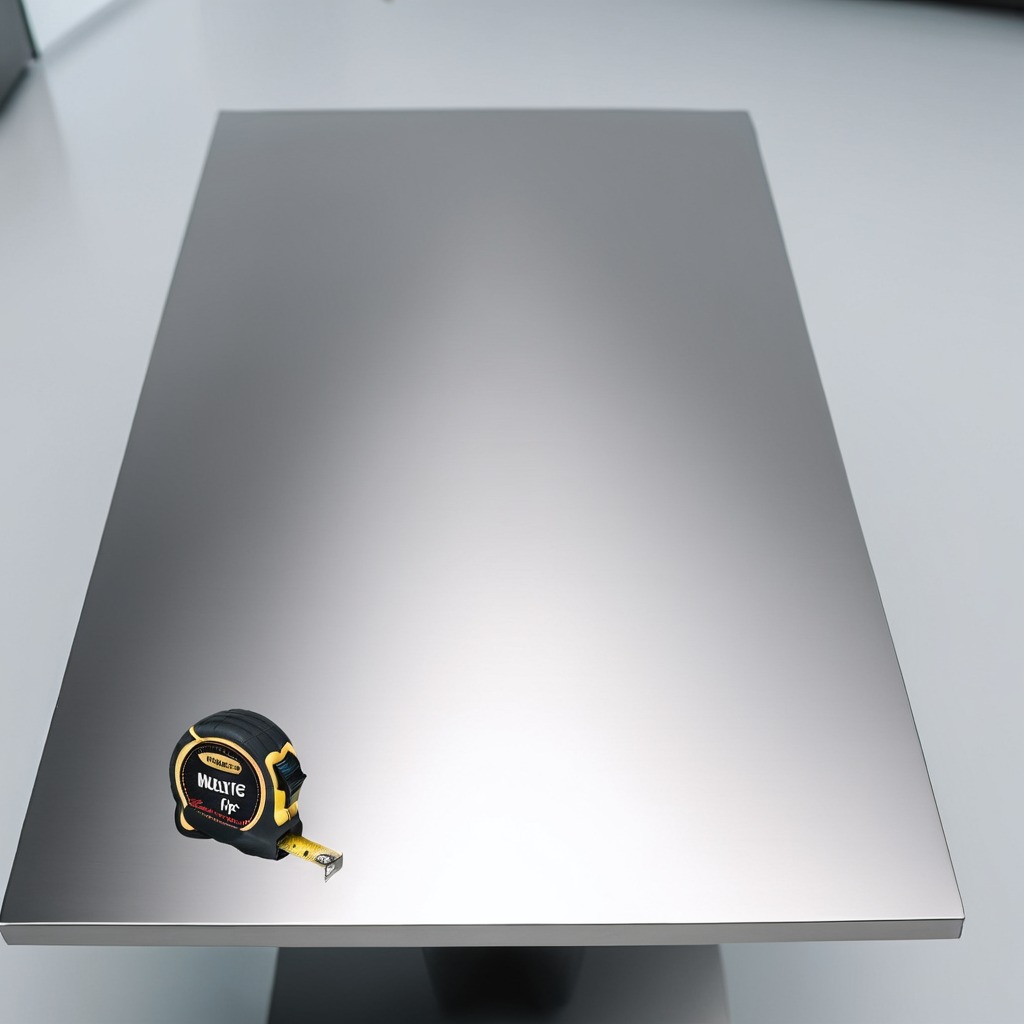
A measuring tape is lying on the stainless steel table.